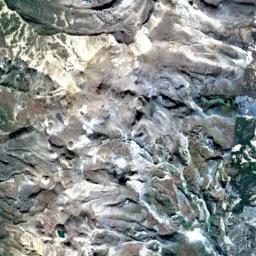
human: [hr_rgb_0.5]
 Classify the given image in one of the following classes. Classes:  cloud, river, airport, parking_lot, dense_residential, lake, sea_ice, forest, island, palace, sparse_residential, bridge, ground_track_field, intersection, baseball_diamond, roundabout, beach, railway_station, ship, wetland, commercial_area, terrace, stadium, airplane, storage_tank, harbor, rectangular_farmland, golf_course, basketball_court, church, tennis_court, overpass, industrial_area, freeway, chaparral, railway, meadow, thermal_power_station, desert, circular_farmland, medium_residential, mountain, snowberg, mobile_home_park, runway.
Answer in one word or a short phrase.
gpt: snowberg